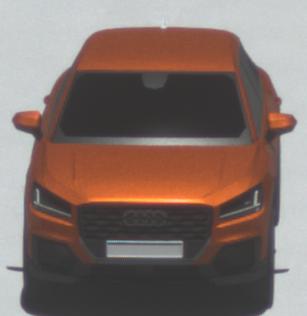
Make: Audi
Model: Q2
Model produced from: 2016
Model produced until: 2020
Doors: 5
Color: orange
Road condition: wet road
Daytime: midday
Contrast: high contrast